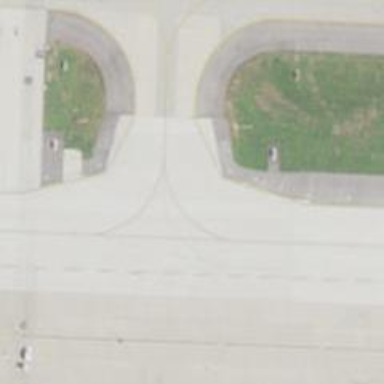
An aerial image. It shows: View of taxiway at the airport.